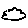
Label: cloud